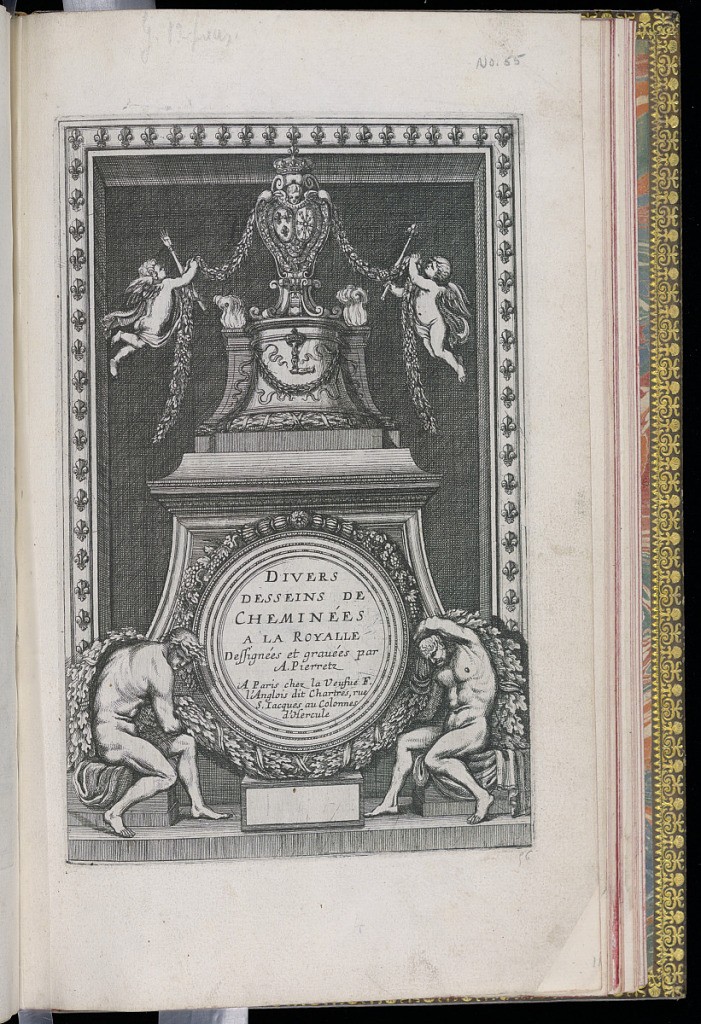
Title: Title Page
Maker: D. Antoine Pierretz, French, active 1647
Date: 1647-55
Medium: Etching on laid paper
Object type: Print
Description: Title page for a series of chimneypiece designs. The title is lettered within a round medallion framed by festoons of leaves and supported by two seated nude men. Above, a plinth supporting a crowned coat of arms with flying angels on either side supporting a festoon of leaves. A frame with fleurs-de-lis surrounds the whole design.